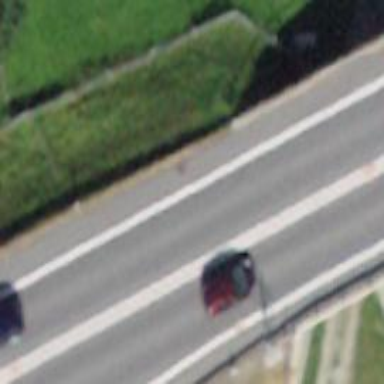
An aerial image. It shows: Asphalt trunk motorway.